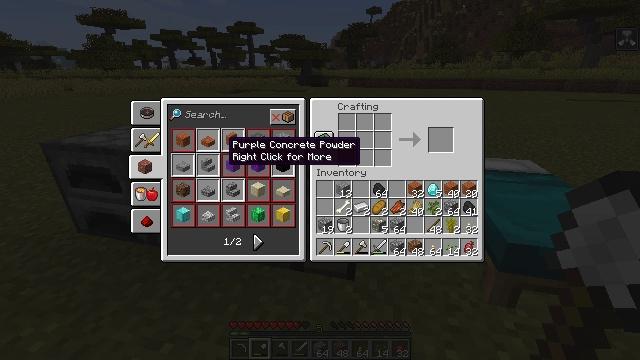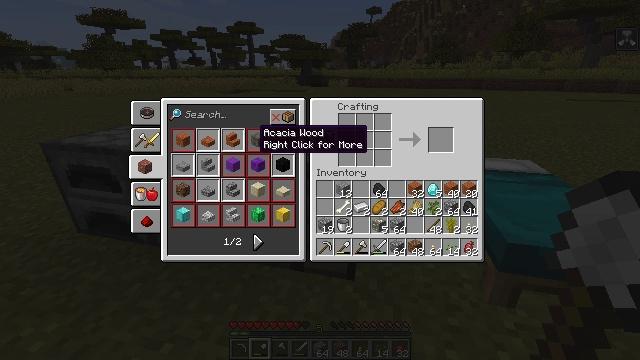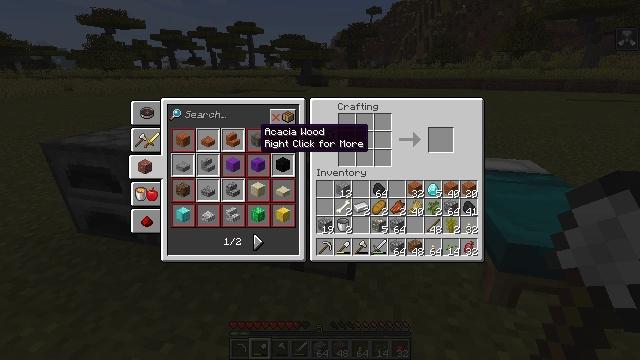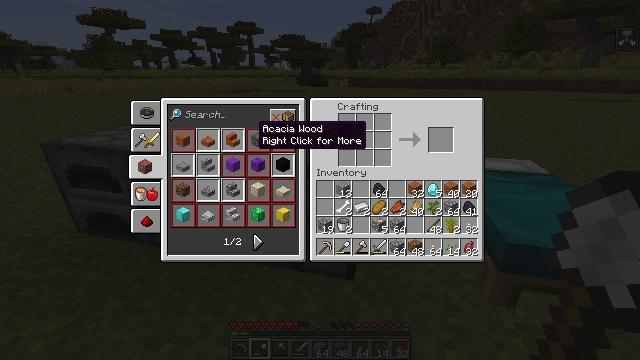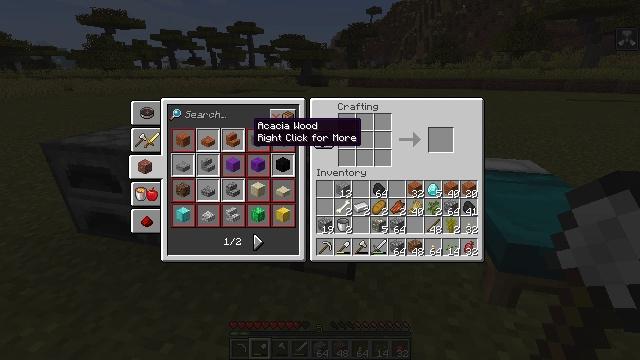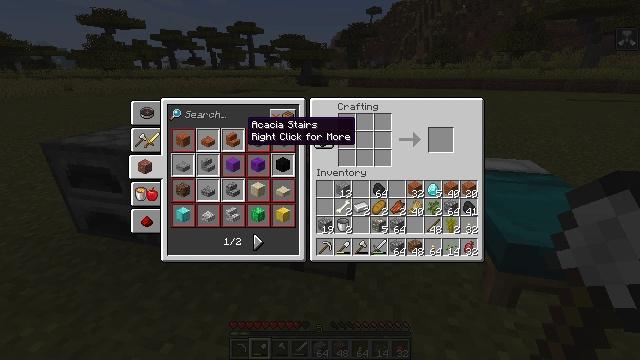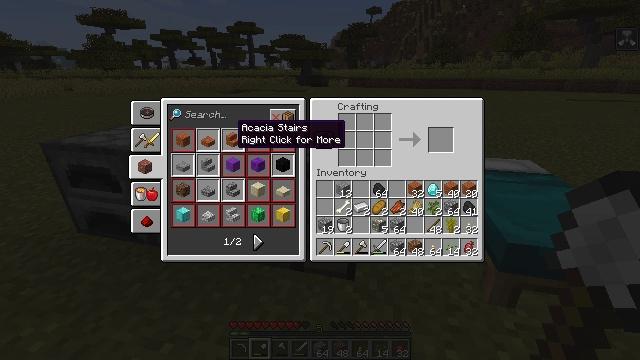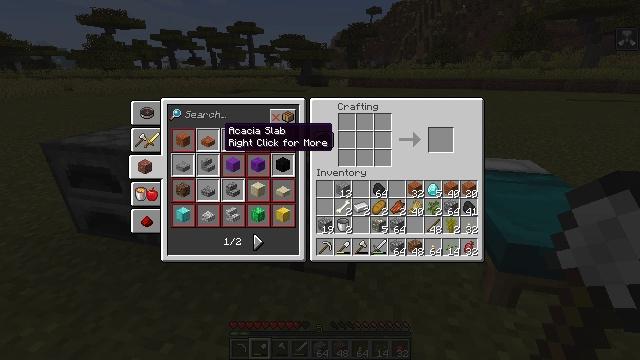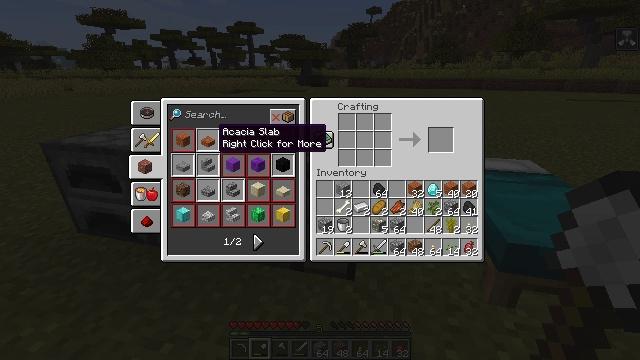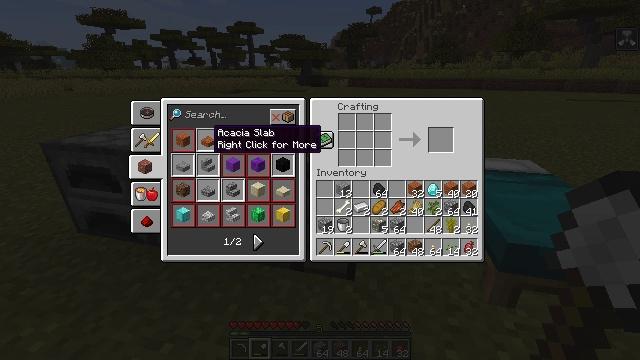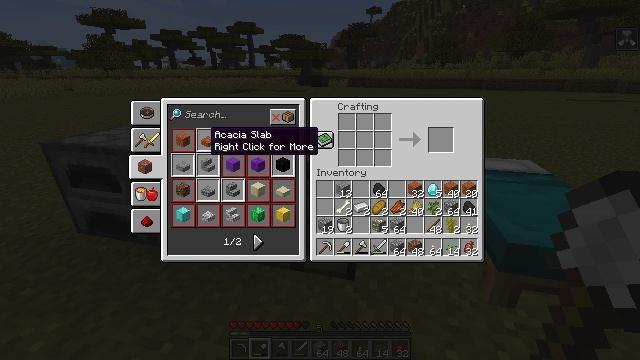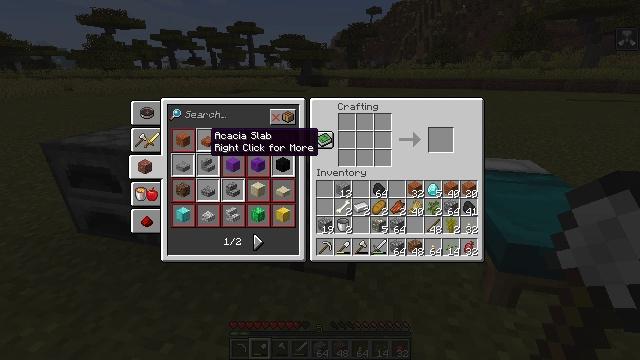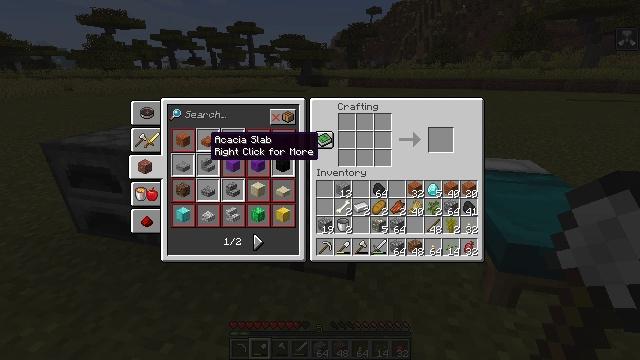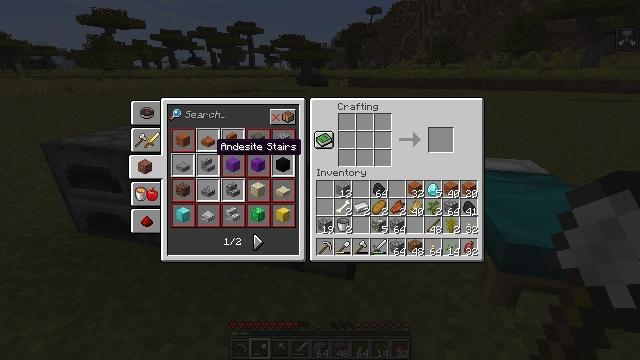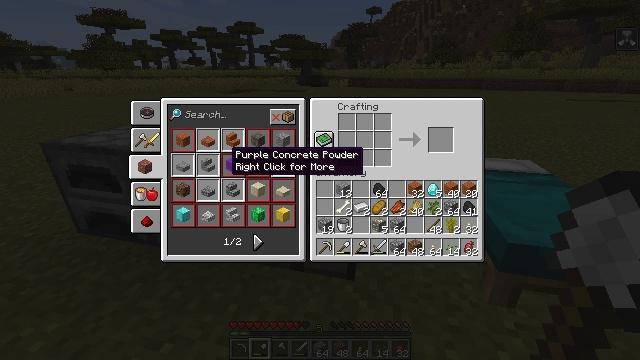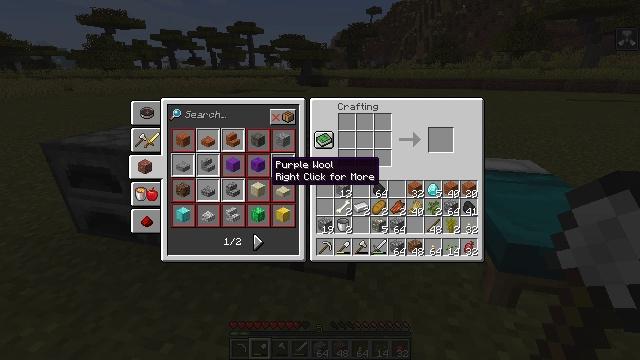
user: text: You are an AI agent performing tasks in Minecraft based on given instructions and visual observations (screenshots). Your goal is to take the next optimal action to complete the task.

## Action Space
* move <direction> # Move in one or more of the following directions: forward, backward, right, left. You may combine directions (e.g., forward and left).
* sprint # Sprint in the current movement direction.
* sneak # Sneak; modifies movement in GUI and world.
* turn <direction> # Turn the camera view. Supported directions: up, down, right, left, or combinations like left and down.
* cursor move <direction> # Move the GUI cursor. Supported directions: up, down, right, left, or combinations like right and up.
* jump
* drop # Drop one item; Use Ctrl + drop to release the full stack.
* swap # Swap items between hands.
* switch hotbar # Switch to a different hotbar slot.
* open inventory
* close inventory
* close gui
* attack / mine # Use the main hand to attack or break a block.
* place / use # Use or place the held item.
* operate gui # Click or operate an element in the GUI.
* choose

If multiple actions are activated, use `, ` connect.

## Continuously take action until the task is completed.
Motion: motion action
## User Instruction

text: Produce an acacia fence with acacia wood and sticks in the crafting table.
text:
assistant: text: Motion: cursor move right and up
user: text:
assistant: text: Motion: no_op
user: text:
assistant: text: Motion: no_op
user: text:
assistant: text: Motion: no_op
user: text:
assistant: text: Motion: no_op
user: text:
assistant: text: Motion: cursor move left
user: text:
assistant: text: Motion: cursor move left
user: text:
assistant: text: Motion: no_op
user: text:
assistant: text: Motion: no_op
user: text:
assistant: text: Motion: no_op
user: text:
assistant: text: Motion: no_op
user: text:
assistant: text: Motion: no_op
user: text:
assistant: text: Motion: cursor move down
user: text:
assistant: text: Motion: cursor move right and down
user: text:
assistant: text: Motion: cursor move right and down
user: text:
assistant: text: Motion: cursor move right and down
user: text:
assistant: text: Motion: cursor move right
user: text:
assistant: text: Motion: no_op
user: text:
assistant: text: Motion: cursor move left
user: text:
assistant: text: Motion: cursor move left
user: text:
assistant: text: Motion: cursor move left
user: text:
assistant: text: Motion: cursor move left
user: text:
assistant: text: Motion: cursor move left
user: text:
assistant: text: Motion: no_op
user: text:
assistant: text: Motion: no_op
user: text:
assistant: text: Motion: no_op
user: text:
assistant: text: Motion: no_op
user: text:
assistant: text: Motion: no_op
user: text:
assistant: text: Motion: no_op
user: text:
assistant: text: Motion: no_op